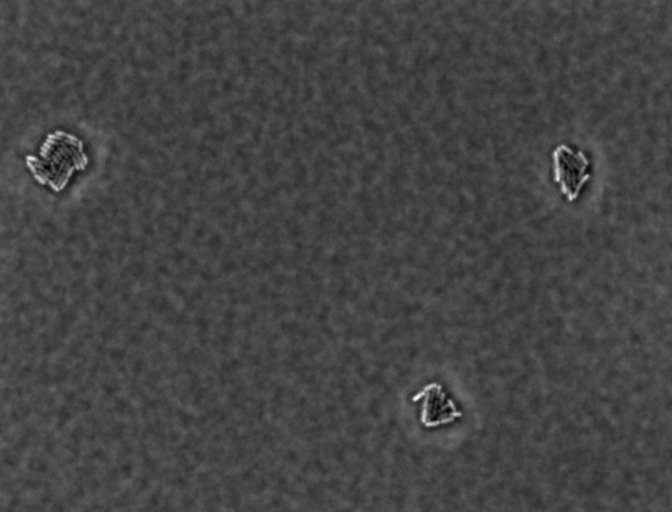
Phase contrast microscopy, 60x objective, 3 h incubation